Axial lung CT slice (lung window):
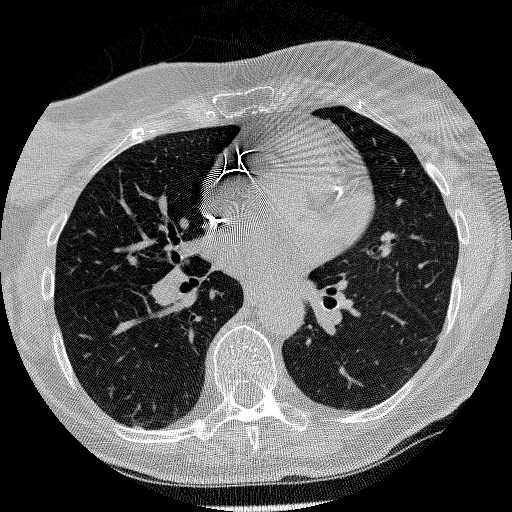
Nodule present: no